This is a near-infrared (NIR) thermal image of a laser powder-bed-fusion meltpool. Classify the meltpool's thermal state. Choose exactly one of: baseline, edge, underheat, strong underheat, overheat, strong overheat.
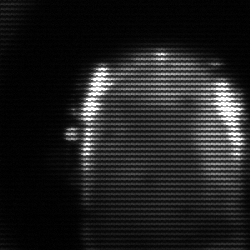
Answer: baseline